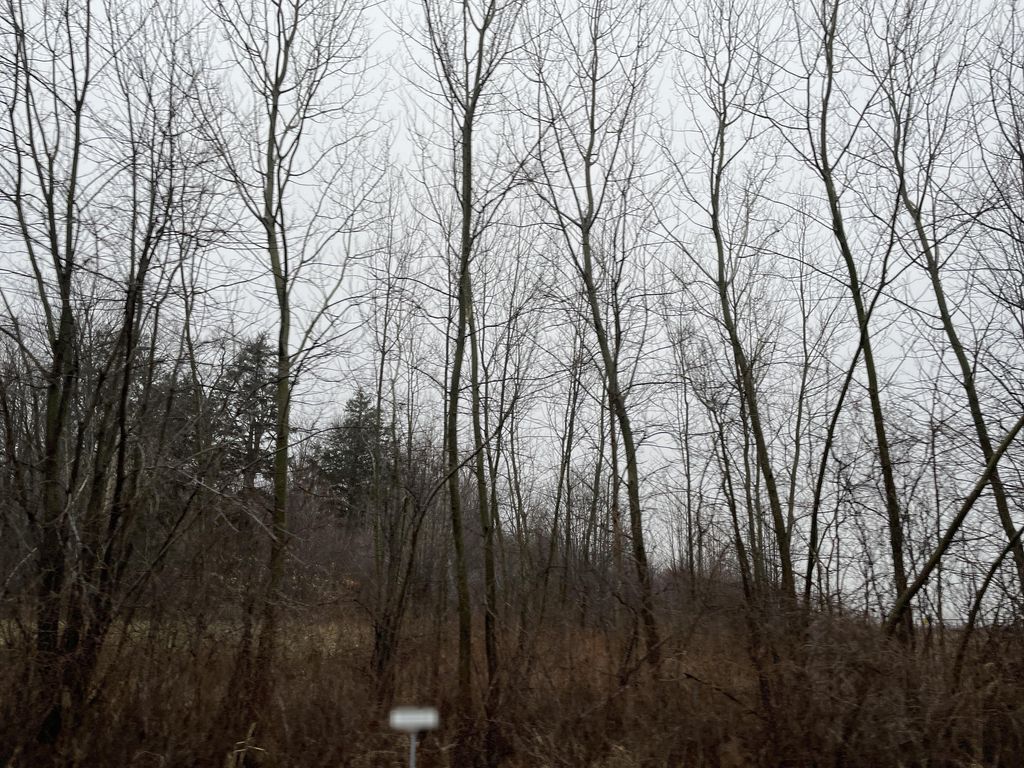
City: kitchener-waterloo